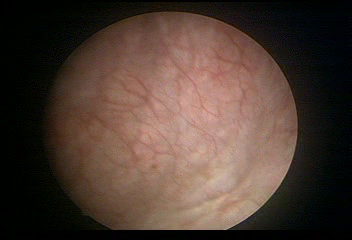
Modality: WLC
Class: Normal mucosa
Bladder cancer association: No